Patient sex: M
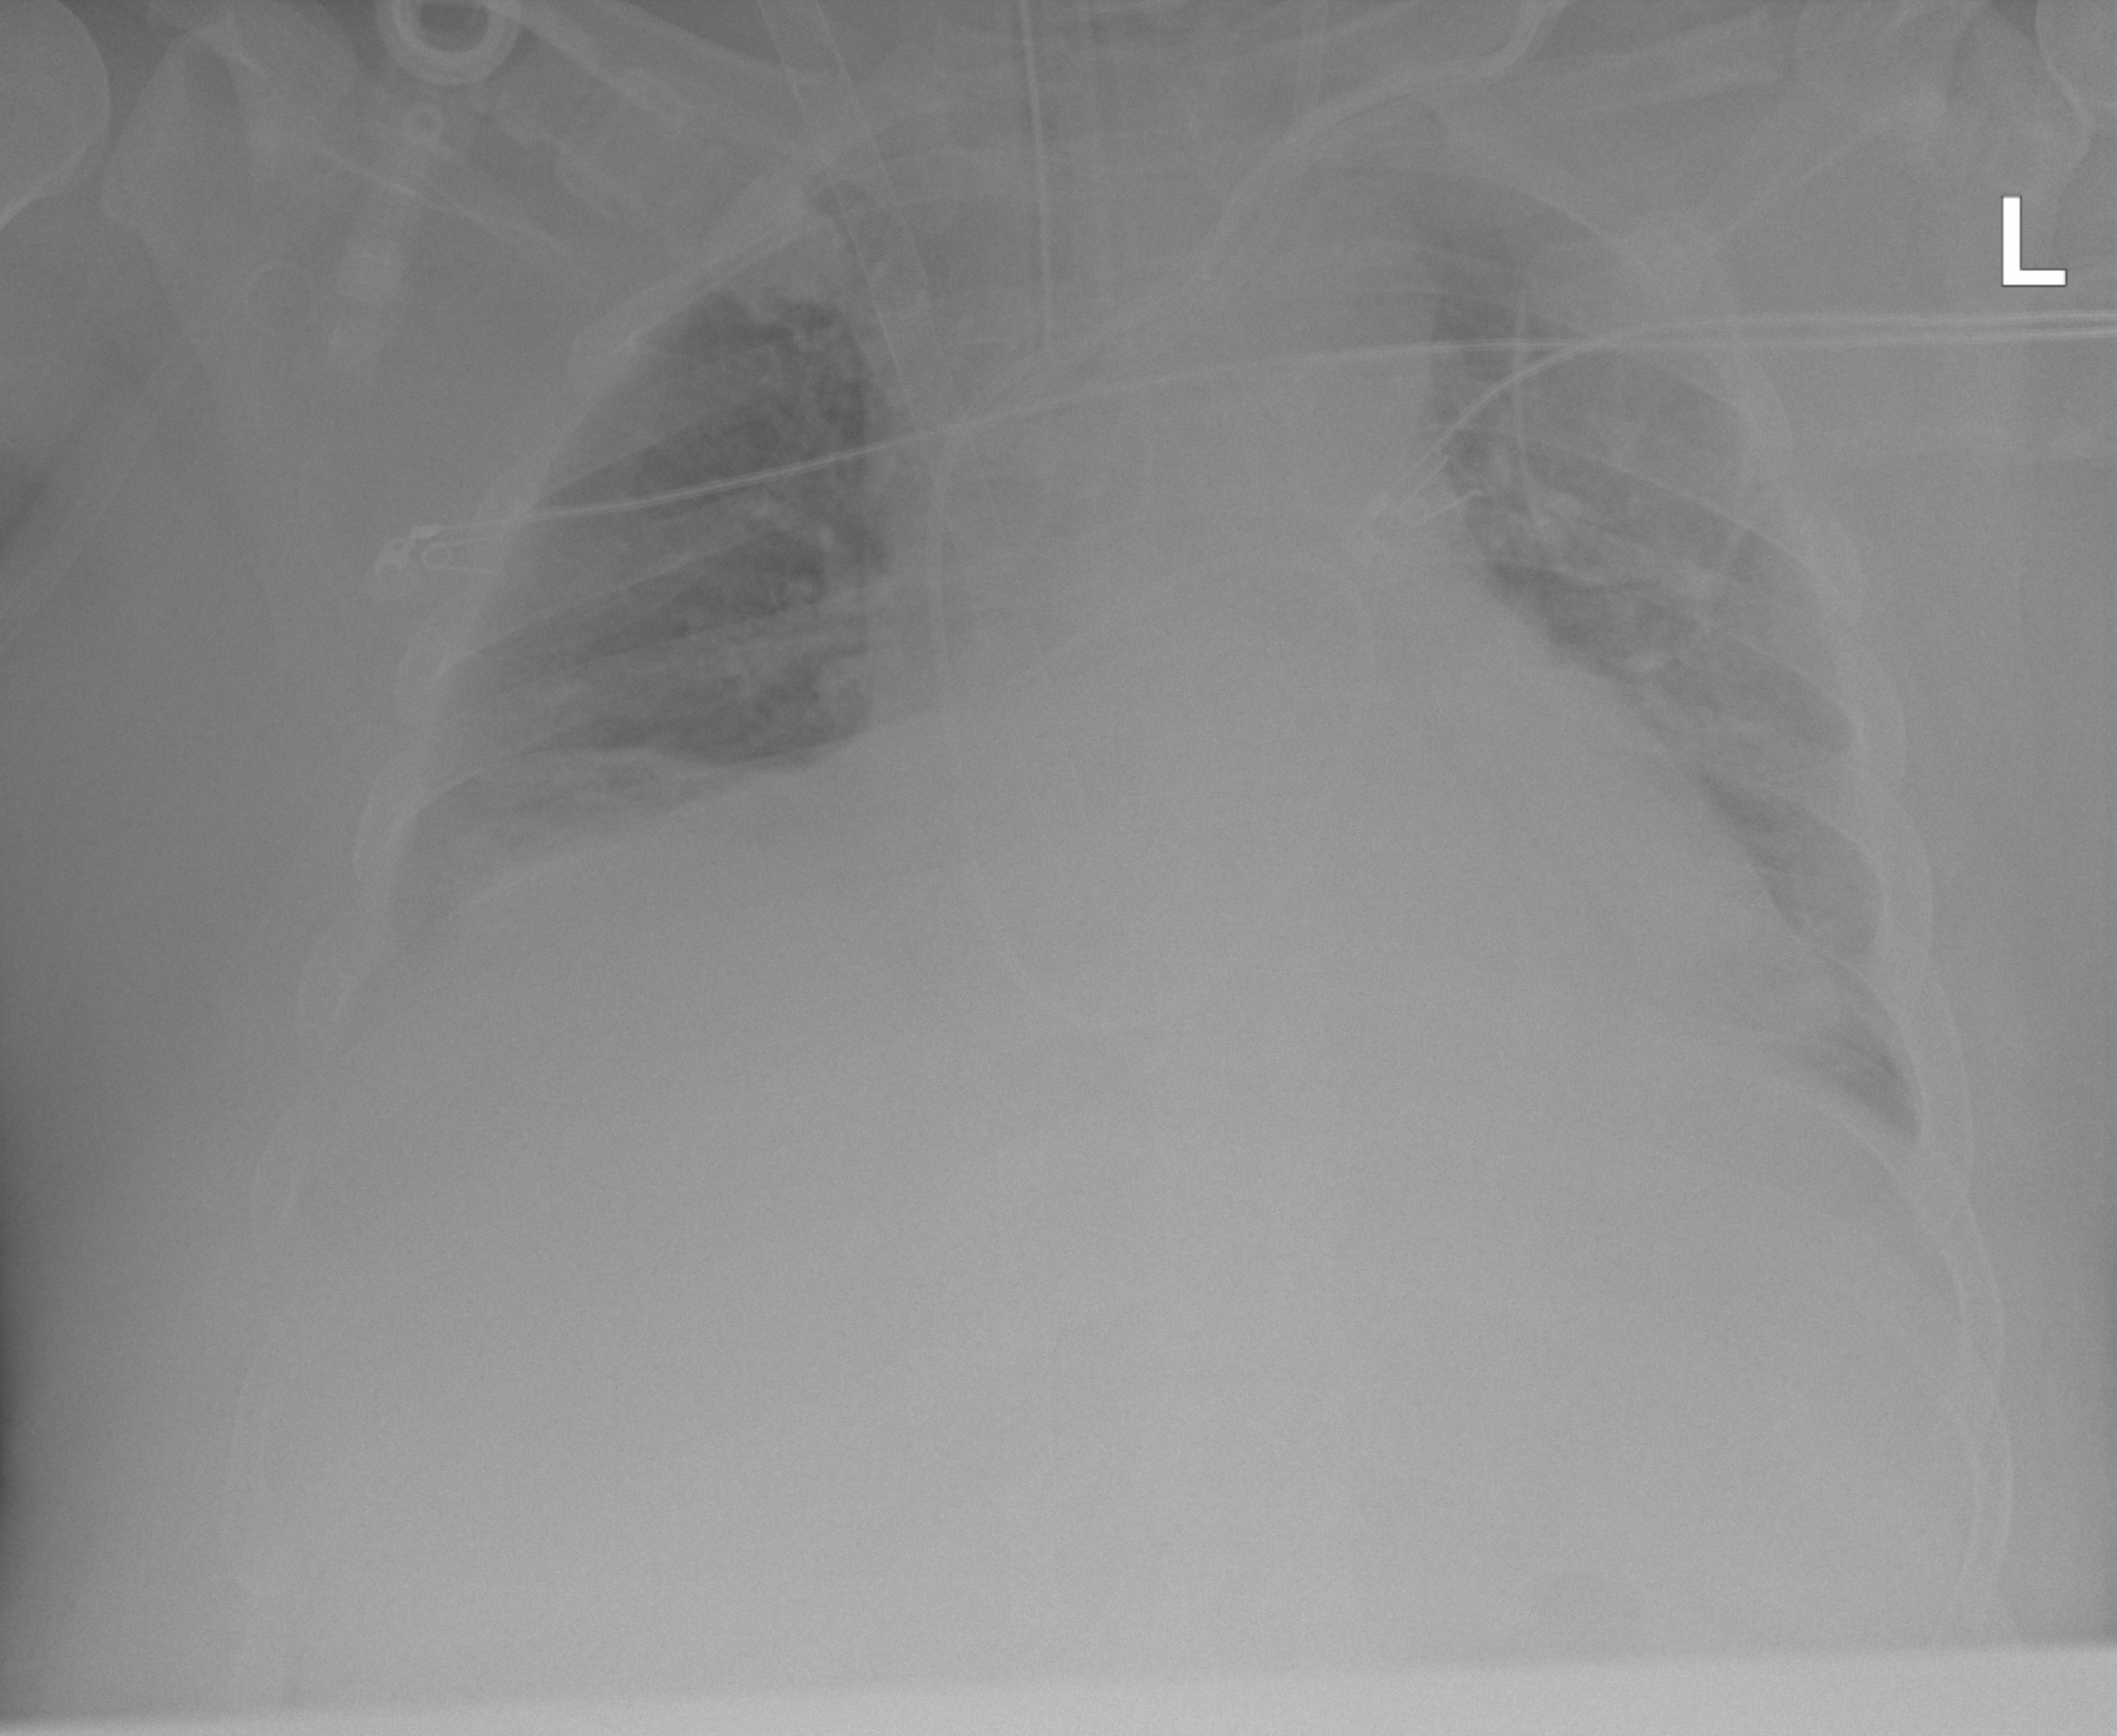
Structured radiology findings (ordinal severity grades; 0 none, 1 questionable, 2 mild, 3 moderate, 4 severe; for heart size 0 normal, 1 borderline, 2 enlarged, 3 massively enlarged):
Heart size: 1
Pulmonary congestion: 2
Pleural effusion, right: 2
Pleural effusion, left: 2
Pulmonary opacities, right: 1
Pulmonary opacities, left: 2
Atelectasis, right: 2
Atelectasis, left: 2